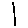
Label: line